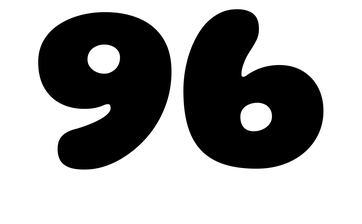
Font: Gluten_ExtraBold